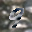
Label: 9